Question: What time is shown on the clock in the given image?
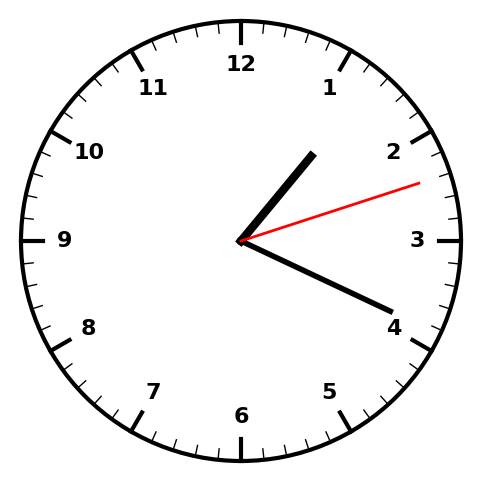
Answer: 01:19:12